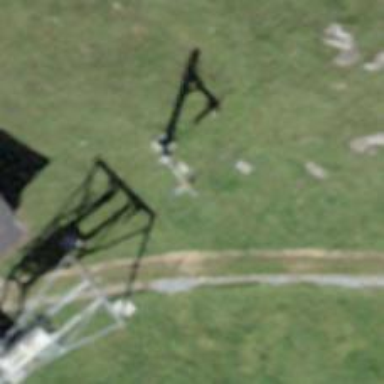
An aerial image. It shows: Pylon for aerialway.